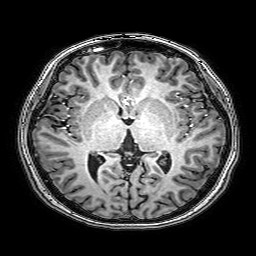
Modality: T1w
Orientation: coronal
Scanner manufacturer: philips
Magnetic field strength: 3 T
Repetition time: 0.0096 s
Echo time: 0.0046 s